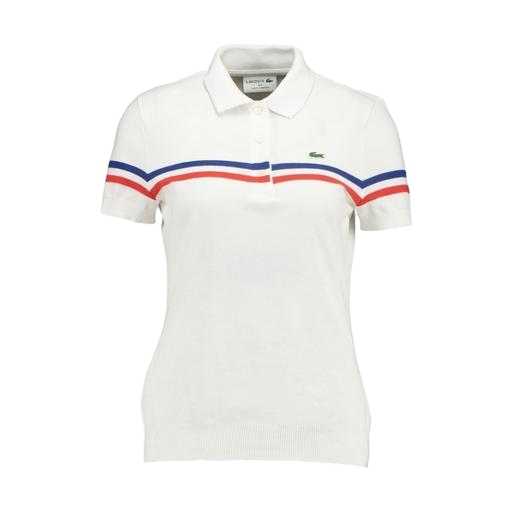
multicolor skinny stretch polo shirt, multicolor white tricolor logo polo, red rugby stripe slim polo, white background